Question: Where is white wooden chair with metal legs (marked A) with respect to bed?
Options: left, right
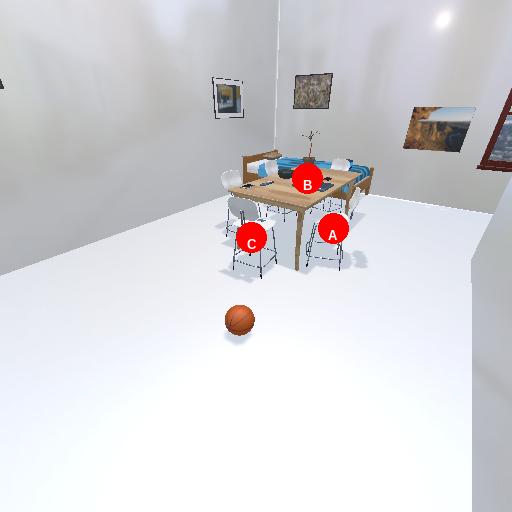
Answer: left